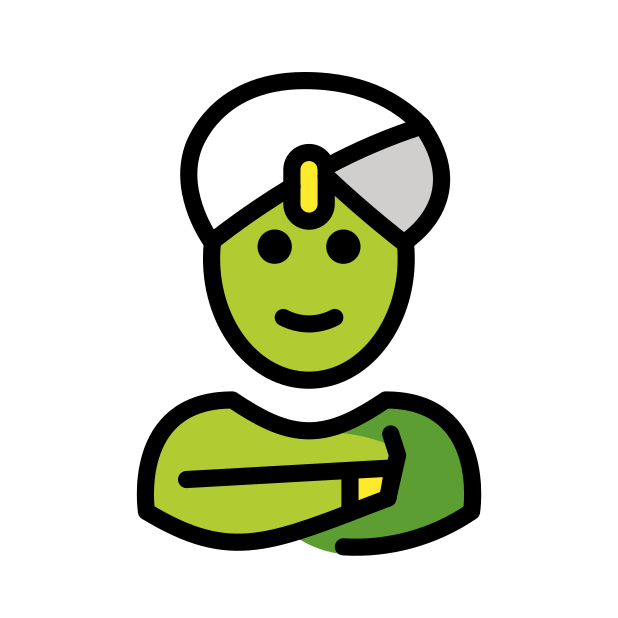
Emoji: 🧞
Name: genie
Unicode: 0x1f9de